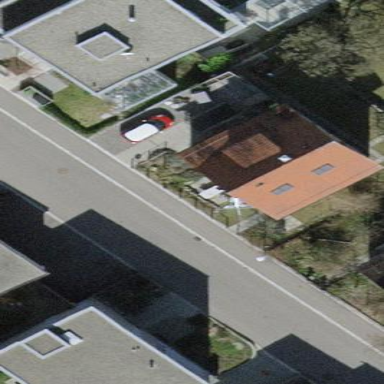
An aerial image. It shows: Building with tiled roof.